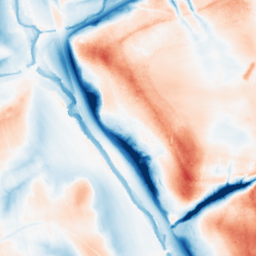
Category: classical
Decomposition family: gaussian_anisotropic
Decomposition parameters: sigma_x: 20
sigma_y: 10
Upsampling method: bspline
Upsampling parameters: scale: 4
Upsampling scale: 4